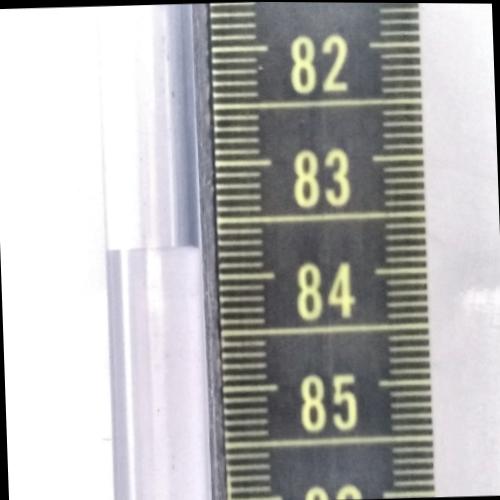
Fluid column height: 83.7 cm